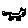
Label: cat